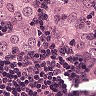
Metastatic tissue present: yes